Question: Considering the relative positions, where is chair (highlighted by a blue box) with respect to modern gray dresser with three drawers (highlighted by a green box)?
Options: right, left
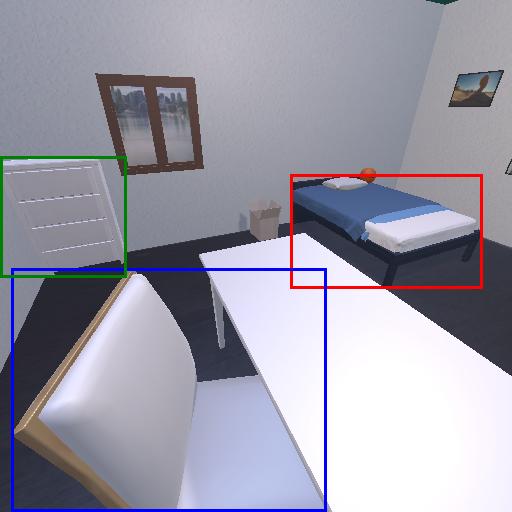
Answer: right